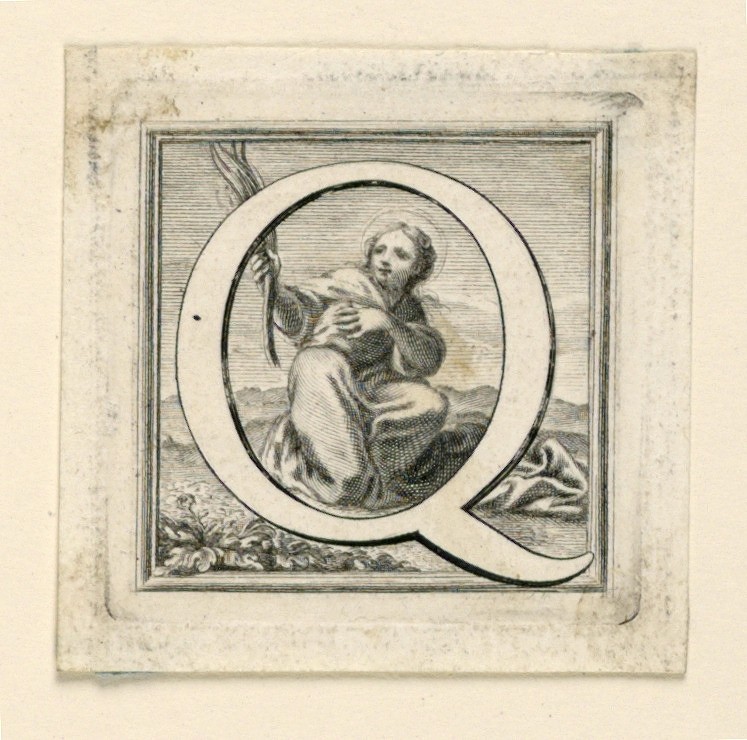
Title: Decorated Capital Letter Q
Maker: Jakob Frey, Swiss, active Italy, 1681 - 1752
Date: ca. 1715
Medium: Engraving on paper
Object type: Print
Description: Letter Q before a kneeling female saint.